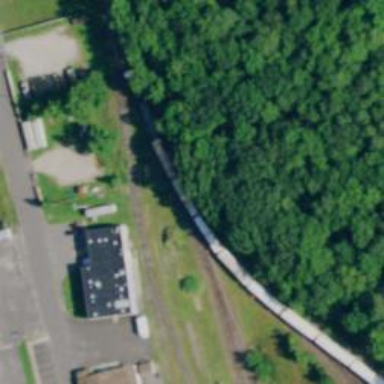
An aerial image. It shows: Rail spur service.